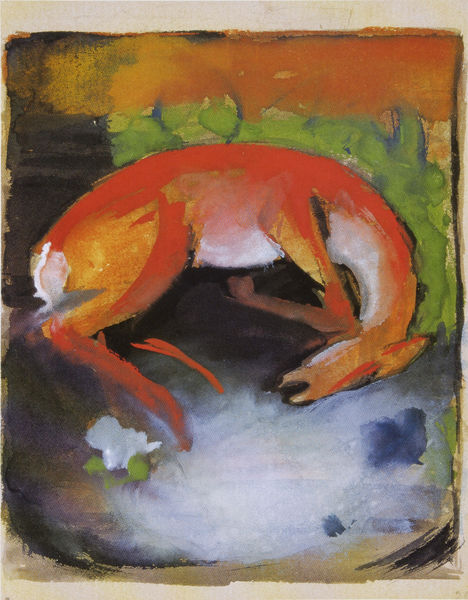
Titel: Getötetes Reh
Künstler: Franz Marc
Standort: Stuttgart
Institution: Kunstmuseum
Schlagwörter: blau, dunkel, gemälde, kopf, körper, wasser, weiß, aquarell, bäume, gelb, grün, impressionismus, kirchner, see, blume, bunt, orange, schwarz, rot, tier, tiere, malerei, tod, tot, bach, morgen, natur, wald, rund, weiher, beine, papier, schlafen, schlafend, moderne, farben, modern, farbe, hecke, kuh, gewalt, wild, einfach, liegend, expressionistisch, traum, tote, fuchs, hirsch, reh, schnauze, leid, schmerz, seerose, eisbär, gerollt, körperhaltung, franz marc, marc, emotion, huhu, embryo, einfache formen, am boden, totes reh, impressionismius, ricke, rübe, schlumpf, butterbrot, expressive farbwahl, fuchs springt ins wasser, tierdarsteölung, serben, embriostellung, er mrot